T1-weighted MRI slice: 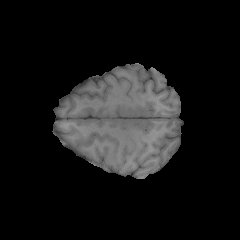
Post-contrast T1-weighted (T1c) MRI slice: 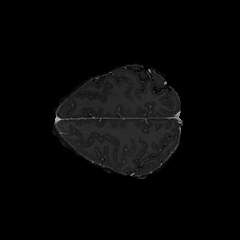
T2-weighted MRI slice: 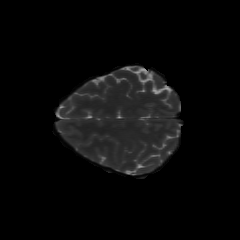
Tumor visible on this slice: no